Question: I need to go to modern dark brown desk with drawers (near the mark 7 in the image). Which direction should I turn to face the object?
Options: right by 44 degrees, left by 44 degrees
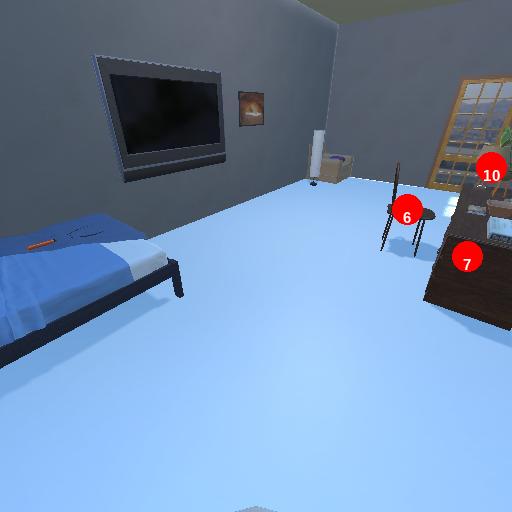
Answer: right by 44 degrees